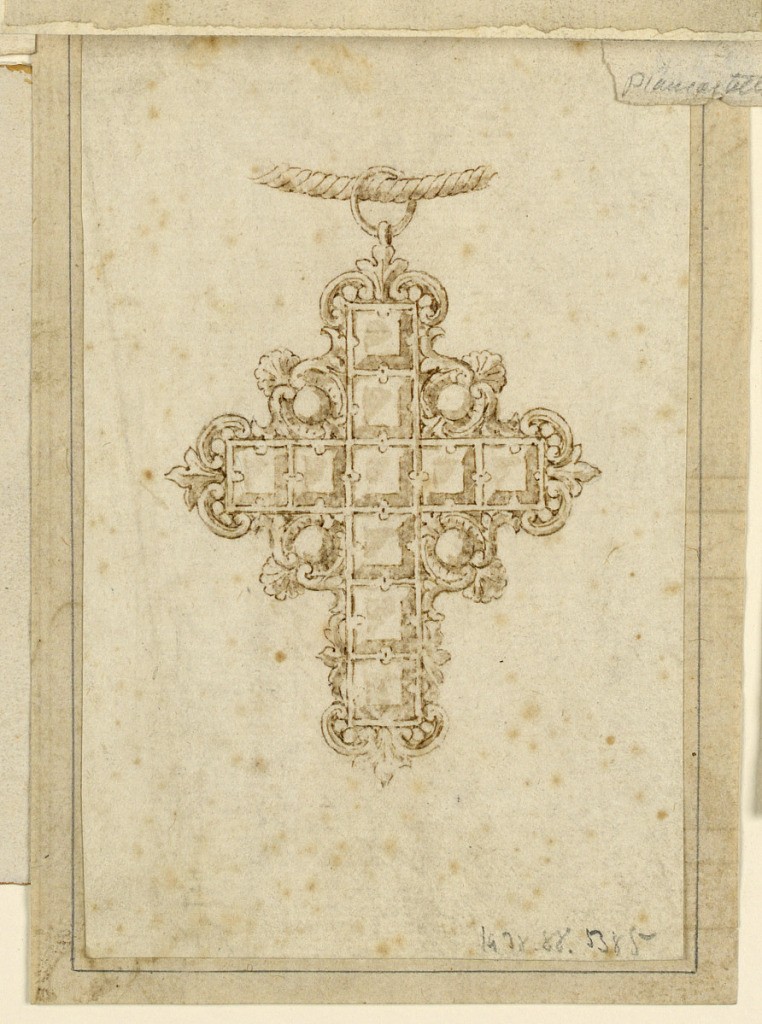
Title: Design for pendant cross with square diamonds
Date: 16th century
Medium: Pencil, pen, brush, sepia. Paper
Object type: Drawing
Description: Vertical rectangle. The cross is composed of ten square diamonds. In the angles are round diamonds framed by a kind of escutcheon, composed of lateral volutes with on top leaf volutes and a leaf fan. Around the corners of the ends of the cross arms are scrolls with, inside, two beads; between two of the scrolls a leaf. Above a ring hanging from a cord.